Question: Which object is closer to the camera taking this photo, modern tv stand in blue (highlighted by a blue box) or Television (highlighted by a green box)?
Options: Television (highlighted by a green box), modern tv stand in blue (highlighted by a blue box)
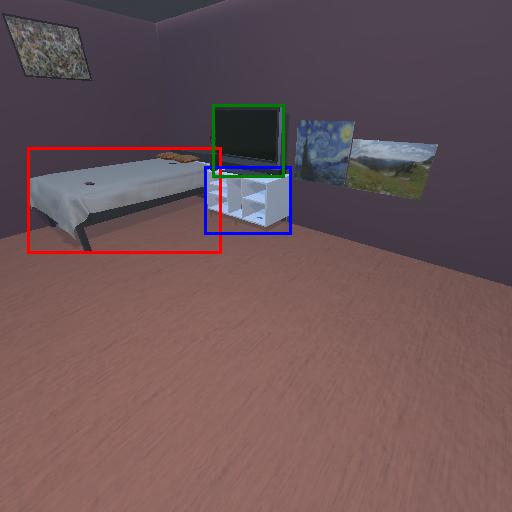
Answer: Television (highlighted by a green box)